Interaction volume radius: 5 \u00c5
Interaction volume height: 10 \u00c5
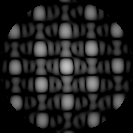
Disorder parameter: 0.06169